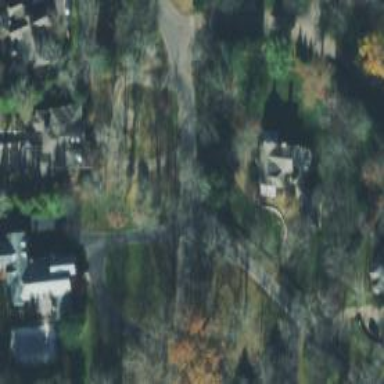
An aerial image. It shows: Driveway.